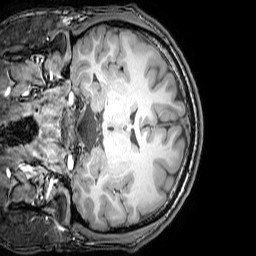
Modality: T1w
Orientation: coronal
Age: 22
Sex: male
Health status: healthy
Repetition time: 0.081 s
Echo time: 0.037 s